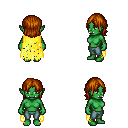
a pixel art fantasy rpg character, female body template, orc, green skin, yellow tattered cape, teal pants, brunette long bangs hairstyle, four views (front, back, left, right), 2x2 character sprite sheet, small pixel art, hard edges, no anti-aliasing